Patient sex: M
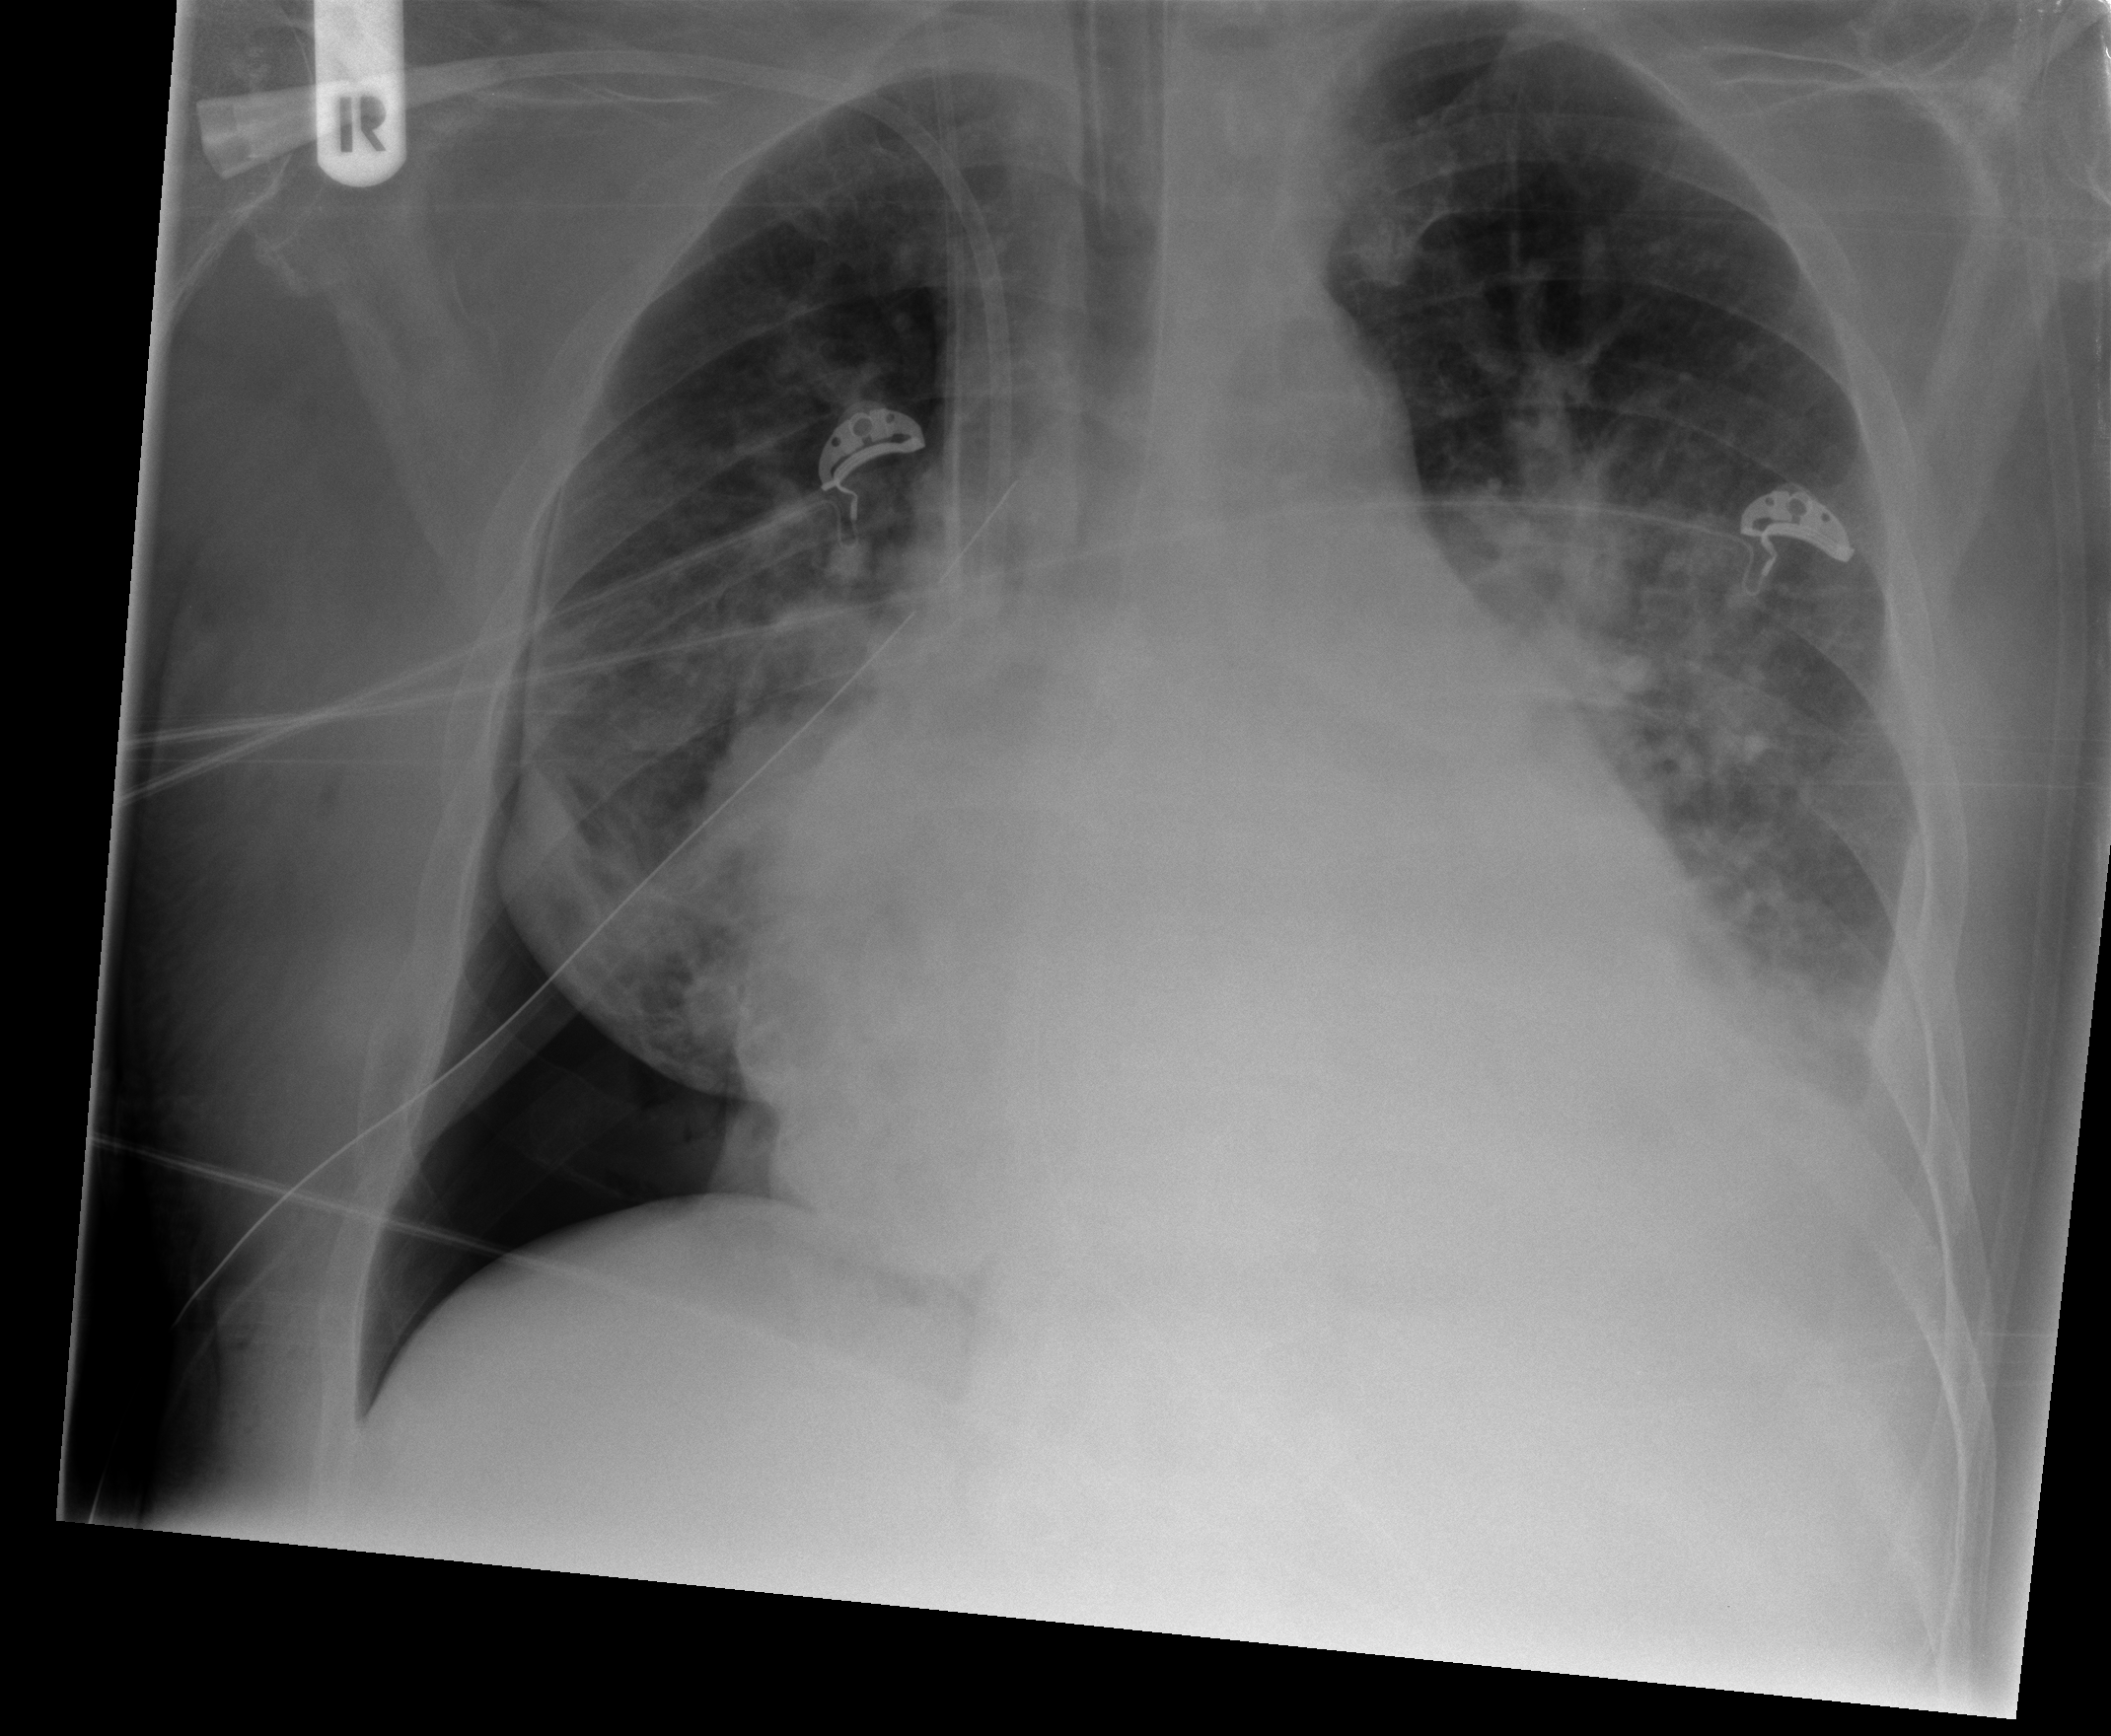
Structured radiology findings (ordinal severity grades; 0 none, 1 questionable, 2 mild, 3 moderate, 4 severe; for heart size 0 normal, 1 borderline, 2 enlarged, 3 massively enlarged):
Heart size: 3
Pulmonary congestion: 3
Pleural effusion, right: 0
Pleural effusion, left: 2
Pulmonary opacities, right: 0
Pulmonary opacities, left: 0
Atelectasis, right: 2
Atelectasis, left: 2